Interaction volume radius: 5 \u00c5
Interaction volume height: 15 \u00c5
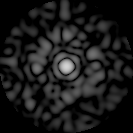
Disorder parameter: 0.7972